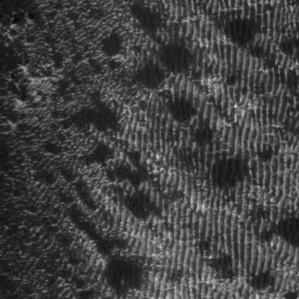
Label: frost